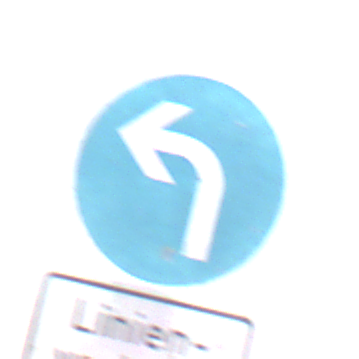
Verkehrszeichen: VorgeschriebeneFahrtrichtungLinks
Zusatzzeichen unten: BesondereFahrzeugeUndTransportgueter2
Umgebung: Outdoor, Nature
Tageszeit: MorningAfternoon
Wetter: PartlyCloudy
Licht: Natural
Jahreszeit: NotSpecified
Kontrast: HighContrast